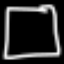
Label: square